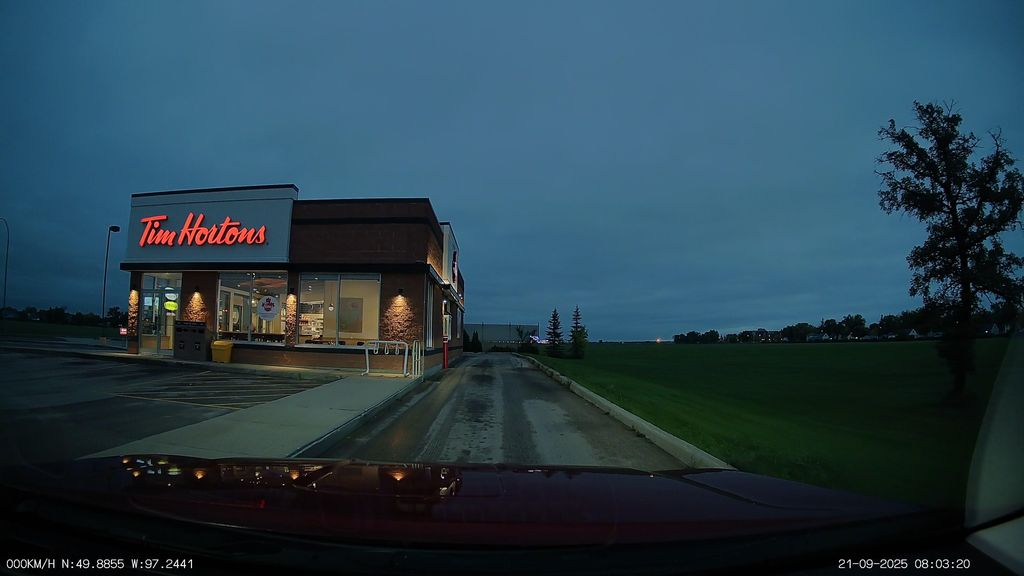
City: winnipeg